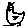
Label: bird